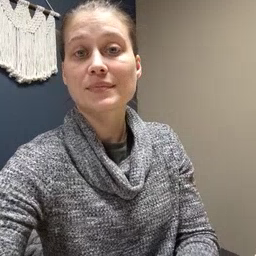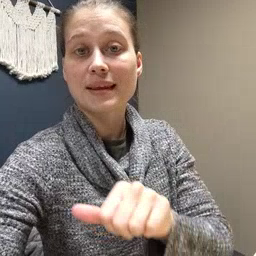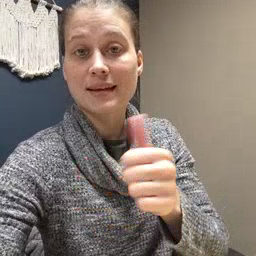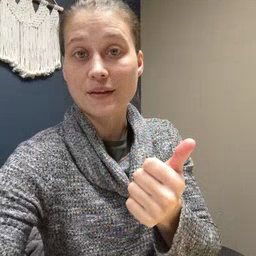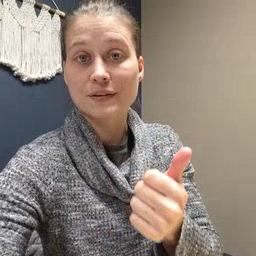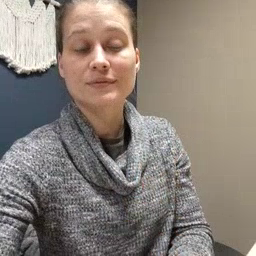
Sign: another